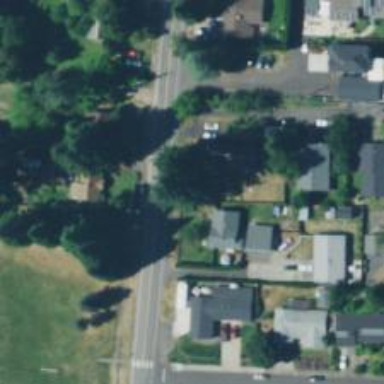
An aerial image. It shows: Neighborhood.